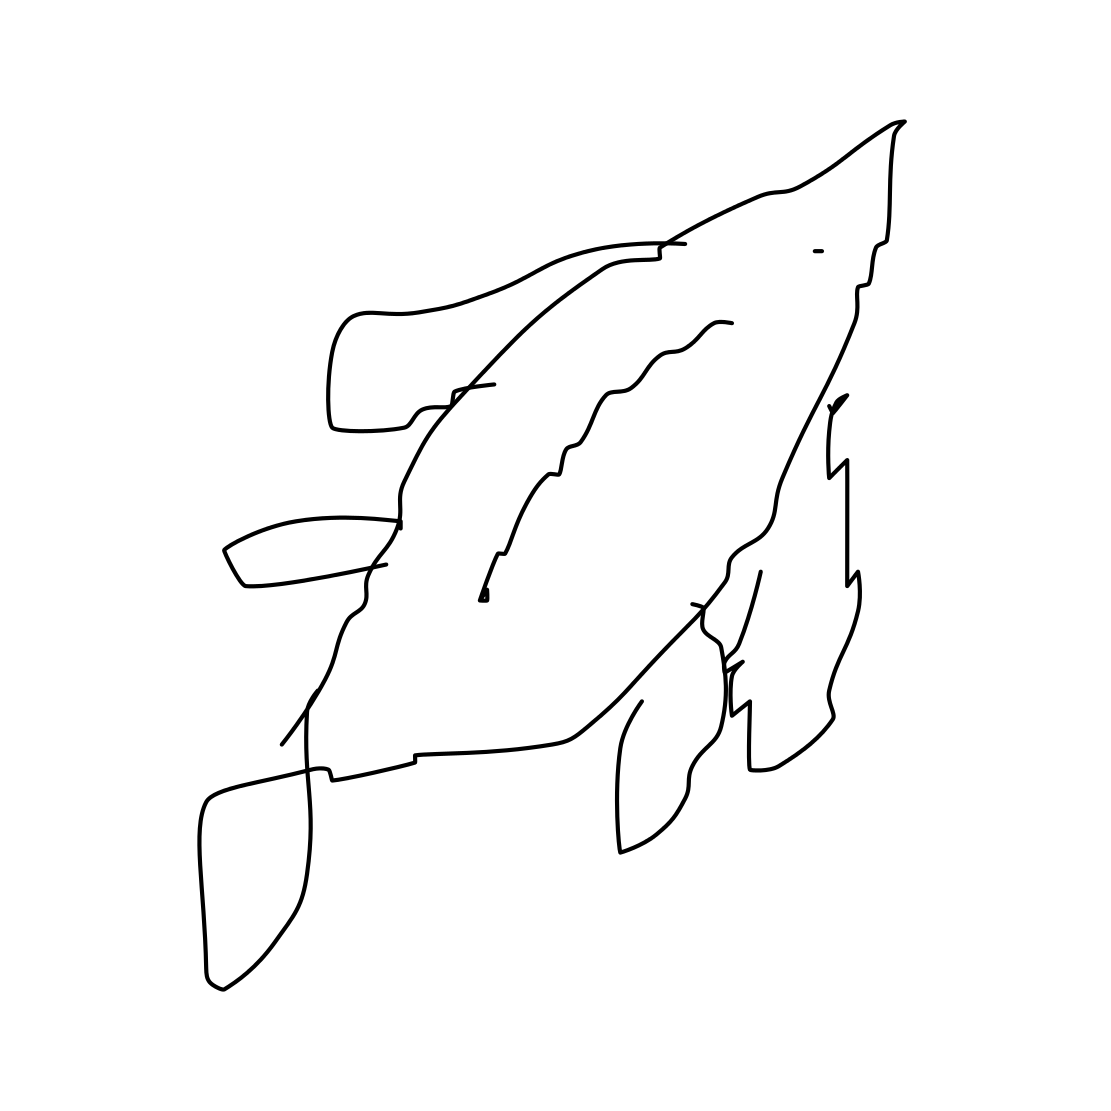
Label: dolphin